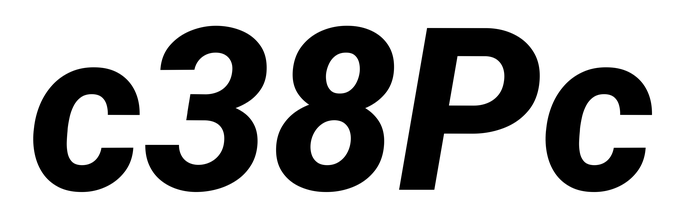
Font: Roboto-Italic_ExtraBold_Italic